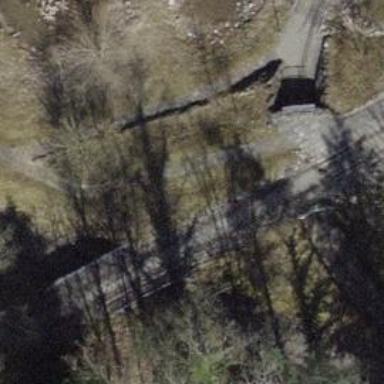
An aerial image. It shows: Miniature railway bridge.